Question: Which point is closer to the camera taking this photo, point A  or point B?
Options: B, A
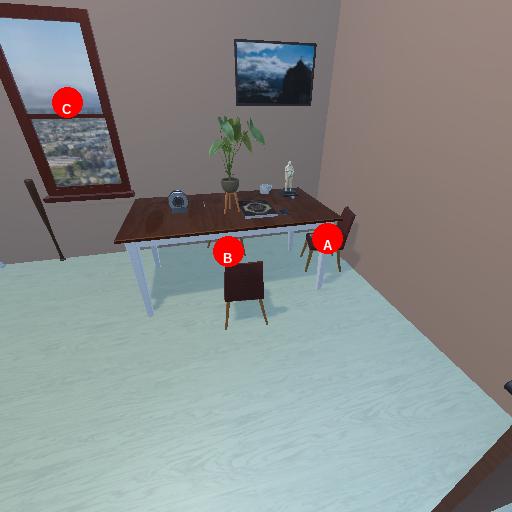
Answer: B